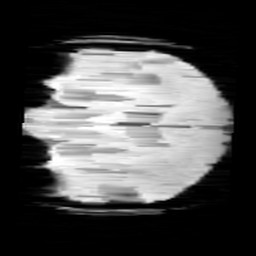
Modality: minIP
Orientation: coronal
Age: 10
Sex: female
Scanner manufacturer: siemens
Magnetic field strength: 3 T
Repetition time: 0.027 s
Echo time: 0.02 s